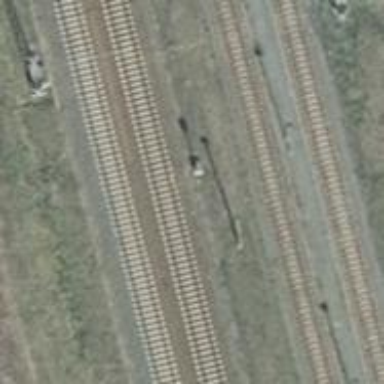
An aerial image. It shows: Railway signal.